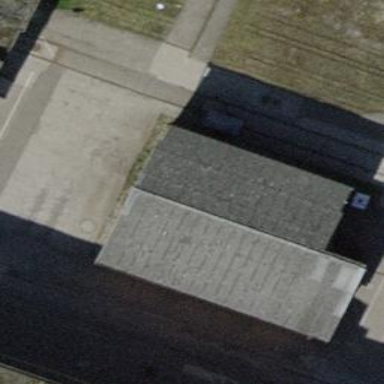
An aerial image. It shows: View of roof of building.